Question: I am trying to understand fork(), and so I put together the following example:
'''
#include <stdio.h>
#include <sys/types.h>
#include <unistd.h>
void main()
{
if(fork()==0)
{
printf("2");
if(fork()==0)
{
printf("4");
}
else
{
printf("3");
}
}
else
{
printf("1");
}
}
'''
When I was tracing this on paper, I drew the following sketch:

So I believe the output should be However, when I run this code, the output is .
## Update:
After reading the comments, it was suggested to do any of the following
1. Add
to each printf statement
2. OR: Add fflush(stdout); after each printf statement
3. OR: Add setbuf(stdout, NULL); <---- this is what I ended-up doing :)
After updating my code, the output was indeed
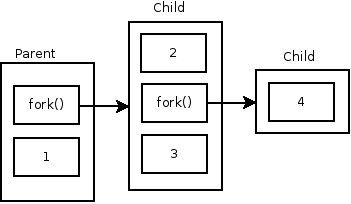
Answer: 'printf()' output is usually line-buffered. So when you 'fork()', the new processes gets the copy of the buffer as well. When the process exits, the whole buffer is flushed (or anytime it's flushed in the code or whenever the buffer becomes full). Hence, you see a of 'printf''s output one more time.
1) You can flush it after each 'printf()' call by using 'fflush(stdout);'
2) or using '
' for example:
'''
printf("2
");
'''
---
Another way is to disable the buffering with:
'''
setbuf(stdout, NULL);
'''